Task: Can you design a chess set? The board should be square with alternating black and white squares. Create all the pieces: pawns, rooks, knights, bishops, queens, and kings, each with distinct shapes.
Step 4790:
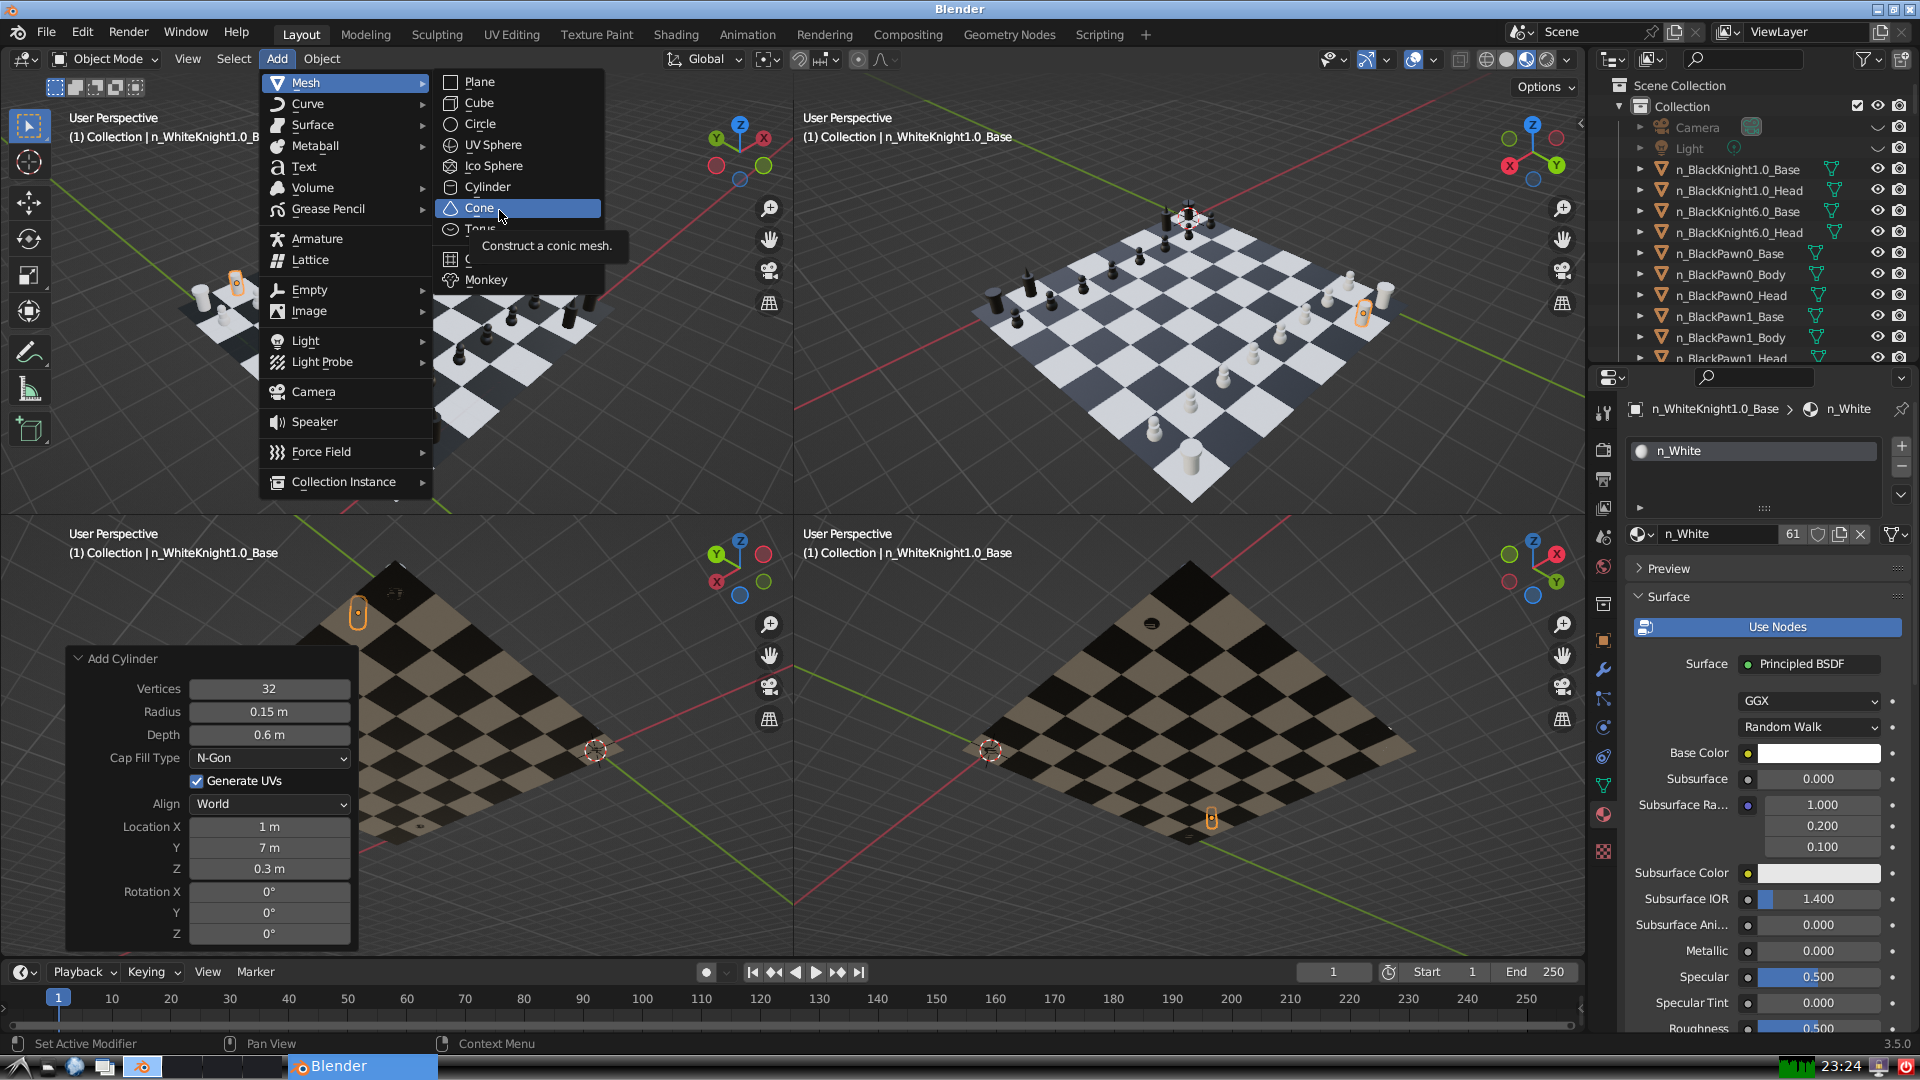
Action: click: no